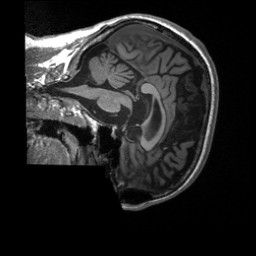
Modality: T1w
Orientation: sagittal
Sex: female
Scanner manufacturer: siemens
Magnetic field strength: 3 T
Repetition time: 2.3 s
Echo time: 0.00226 s